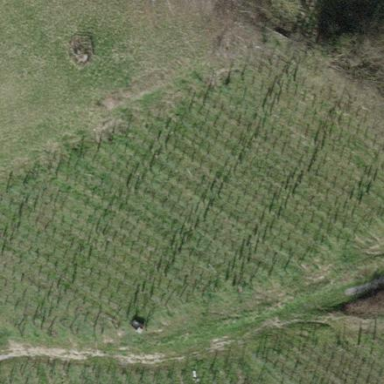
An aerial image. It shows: Vineyard growing grapes.